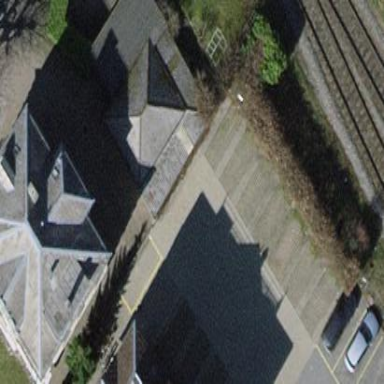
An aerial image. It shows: Gabled building.